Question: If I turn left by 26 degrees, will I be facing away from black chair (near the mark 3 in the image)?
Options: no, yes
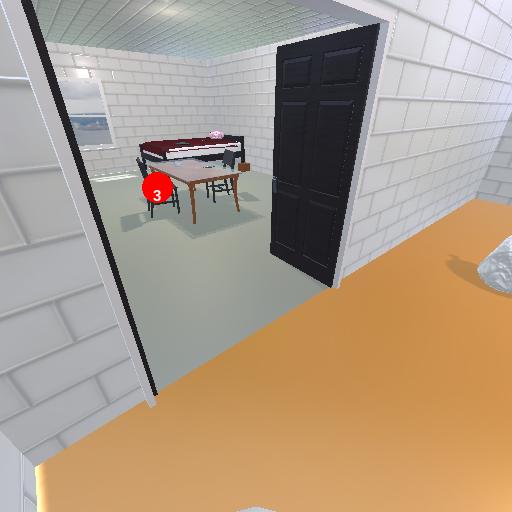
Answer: no